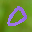
Label: 0